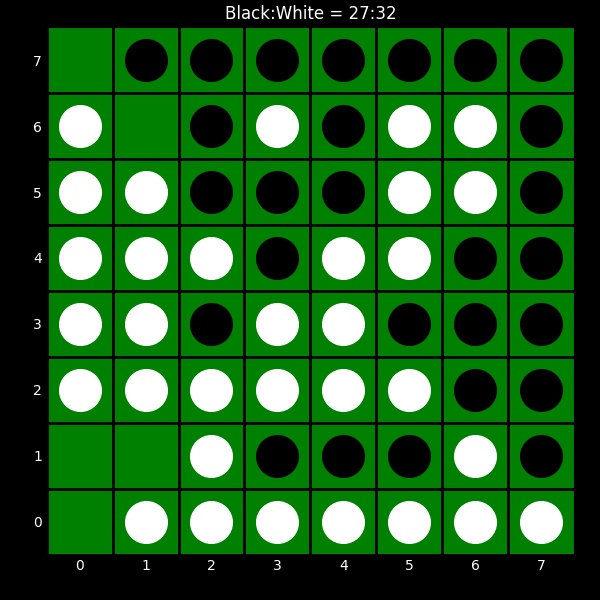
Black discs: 27
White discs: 32